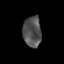
Tissue: prostate
Cell type: Epithelial cells
Senescence score: 0.3506
Nuclear area (px): 554
Mean DAPI intensity: 80.906